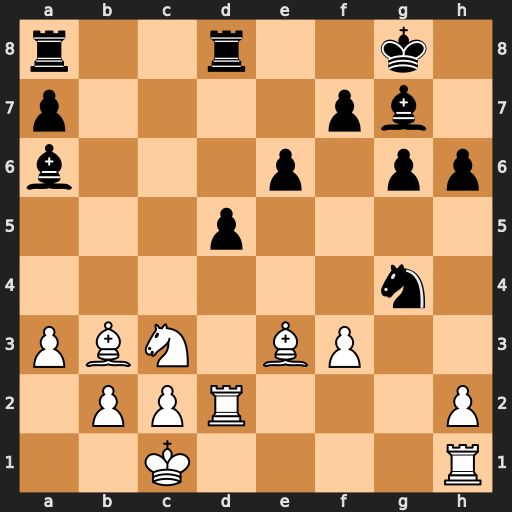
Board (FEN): r2r2k1/p4pb1/b3p1pp/3p4/6n1/PBN1BP2/1PPR3P/2K4R
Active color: w
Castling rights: -
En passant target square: -
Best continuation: fxg4 d4 Rhd1